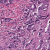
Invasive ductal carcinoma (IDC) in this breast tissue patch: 1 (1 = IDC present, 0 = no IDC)